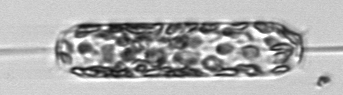
Label: Ditylum_brightwellii